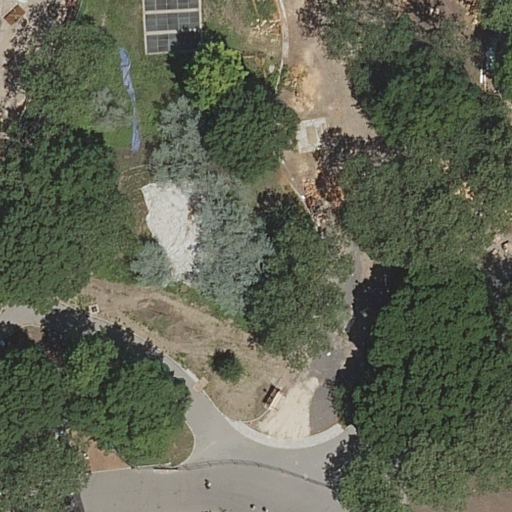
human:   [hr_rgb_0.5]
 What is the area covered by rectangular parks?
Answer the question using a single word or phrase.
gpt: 36m2

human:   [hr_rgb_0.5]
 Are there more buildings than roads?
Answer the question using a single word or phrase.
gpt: no

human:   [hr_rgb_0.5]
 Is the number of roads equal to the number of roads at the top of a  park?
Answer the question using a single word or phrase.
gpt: yes

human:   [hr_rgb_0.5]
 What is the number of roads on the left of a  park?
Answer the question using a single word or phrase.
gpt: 7

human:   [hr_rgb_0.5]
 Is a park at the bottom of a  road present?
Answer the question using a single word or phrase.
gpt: yes

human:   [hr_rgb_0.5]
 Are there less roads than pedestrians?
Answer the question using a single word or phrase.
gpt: no

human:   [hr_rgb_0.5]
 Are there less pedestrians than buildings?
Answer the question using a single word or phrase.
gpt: no

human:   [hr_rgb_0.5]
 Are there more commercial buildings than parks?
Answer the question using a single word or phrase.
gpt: no

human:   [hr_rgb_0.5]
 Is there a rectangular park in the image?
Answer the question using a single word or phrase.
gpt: yes

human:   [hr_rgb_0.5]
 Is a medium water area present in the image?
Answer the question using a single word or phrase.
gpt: no

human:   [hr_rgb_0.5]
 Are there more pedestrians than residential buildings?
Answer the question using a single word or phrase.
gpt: yes

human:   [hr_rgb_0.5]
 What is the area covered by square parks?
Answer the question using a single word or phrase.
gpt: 0m2

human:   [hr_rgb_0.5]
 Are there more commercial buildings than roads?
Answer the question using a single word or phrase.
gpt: no

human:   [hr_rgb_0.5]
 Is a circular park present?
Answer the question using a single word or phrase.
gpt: no

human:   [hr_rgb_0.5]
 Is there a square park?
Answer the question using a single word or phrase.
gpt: no

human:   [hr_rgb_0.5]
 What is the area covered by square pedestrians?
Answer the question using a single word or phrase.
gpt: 0m2

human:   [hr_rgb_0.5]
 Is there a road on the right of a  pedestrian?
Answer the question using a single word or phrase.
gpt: yes

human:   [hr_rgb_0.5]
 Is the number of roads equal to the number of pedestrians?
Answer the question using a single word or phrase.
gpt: no

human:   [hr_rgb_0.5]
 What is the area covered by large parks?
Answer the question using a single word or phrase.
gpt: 5499m2

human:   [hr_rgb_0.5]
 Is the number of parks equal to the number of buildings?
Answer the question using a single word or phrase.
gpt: no

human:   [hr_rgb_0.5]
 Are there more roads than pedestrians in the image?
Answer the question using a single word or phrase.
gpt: yes

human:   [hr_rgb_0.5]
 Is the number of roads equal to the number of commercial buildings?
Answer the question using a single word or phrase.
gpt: no

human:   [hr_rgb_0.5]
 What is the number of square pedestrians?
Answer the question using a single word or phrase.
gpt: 0

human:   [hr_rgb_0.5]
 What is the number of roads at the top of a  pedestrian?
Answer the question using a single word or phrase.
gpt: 10

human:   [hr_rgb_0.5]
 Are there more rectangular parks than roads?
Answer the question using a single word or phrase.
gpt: no

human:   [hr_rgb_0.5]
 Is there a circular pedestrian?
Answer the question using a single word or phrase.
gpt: no

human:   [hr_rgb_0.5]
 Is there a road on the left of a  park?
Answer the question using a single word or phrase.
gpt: yes

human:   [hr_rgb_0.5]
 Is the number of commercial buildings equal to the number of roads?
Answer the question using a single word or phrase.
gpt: no

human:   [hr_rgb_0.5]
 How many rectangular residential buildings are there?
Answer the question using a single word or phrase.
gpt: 0

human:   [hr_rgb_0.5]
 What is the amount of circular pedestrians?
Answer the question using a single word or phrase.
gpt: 0

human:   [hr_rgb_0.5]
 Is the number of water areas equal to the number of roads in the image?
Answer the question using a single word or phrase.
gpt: no

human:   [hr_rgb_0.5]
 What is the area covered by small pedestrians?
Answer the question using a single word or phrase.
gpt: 72m2

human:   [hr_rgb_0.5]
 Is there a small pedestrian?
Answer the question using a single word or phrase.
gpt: yes

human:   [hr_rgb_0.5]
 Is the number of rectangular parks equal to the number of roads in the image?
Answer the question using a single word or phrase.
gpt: no

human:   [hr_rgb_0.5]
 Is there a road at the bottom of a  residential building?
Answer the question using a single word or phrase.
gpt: no

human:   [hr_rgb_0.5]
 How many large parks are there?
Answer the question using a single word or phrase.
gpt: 3